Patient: sex F, age 36
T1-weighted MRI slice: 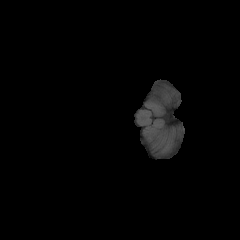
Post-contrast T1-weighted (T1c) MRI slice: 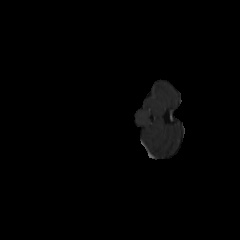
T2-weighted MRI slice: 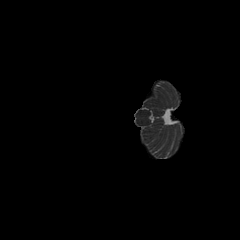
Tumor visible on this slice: no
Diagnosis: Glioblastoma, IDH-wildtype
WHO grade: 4